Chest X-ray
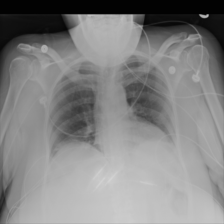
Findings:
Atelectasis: negative
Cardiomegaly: negative
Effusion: negative
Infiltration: negative
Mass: negative
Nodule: negative
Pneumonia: negative
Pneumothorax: negative
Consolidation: negative
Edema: negative
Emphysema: negative
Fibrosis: negative
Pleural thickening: negative
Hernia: negative